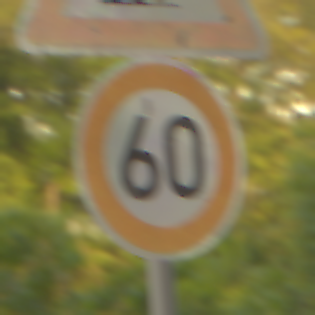
Verkehrszeichen: Geschwindigkeit60
Zusatzzeichen oben: UnzureichendesLichtraumprofil
Umgebung: Outdoor, RoadRail
Tageszeit: SunriseSunset
Wetter: Clear
Licht: Natural
Jahreszeit: NotSpecified
Kontrast: LowContrast